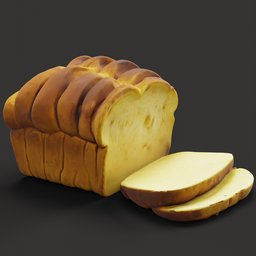
Label: nature